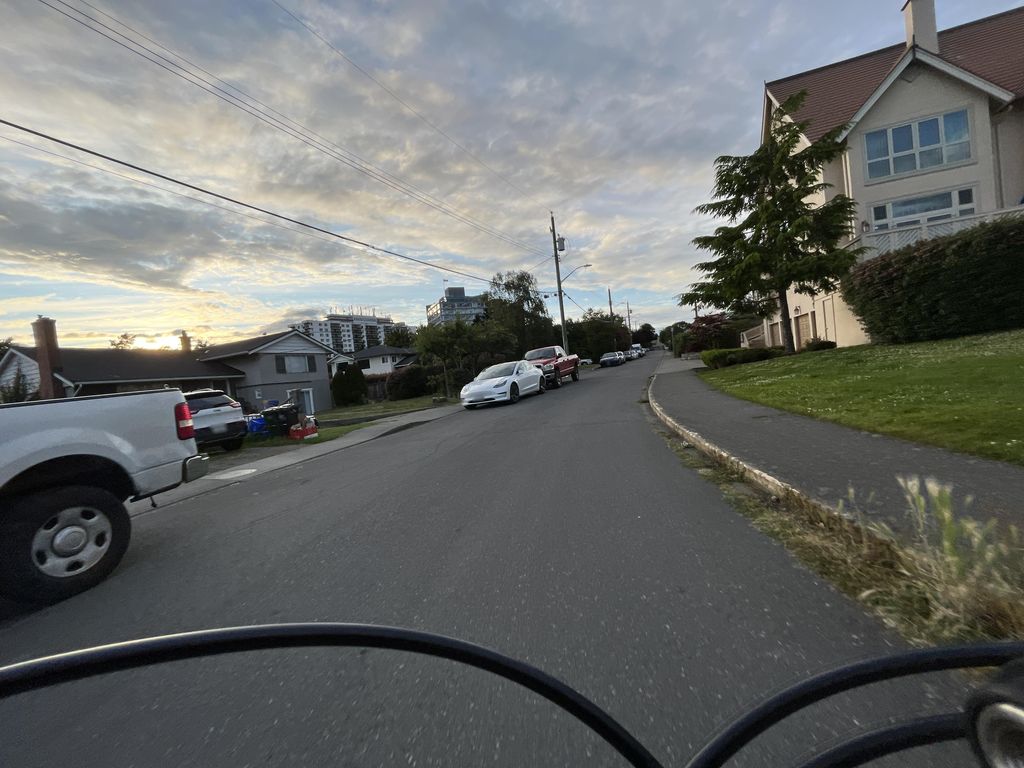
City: victoria